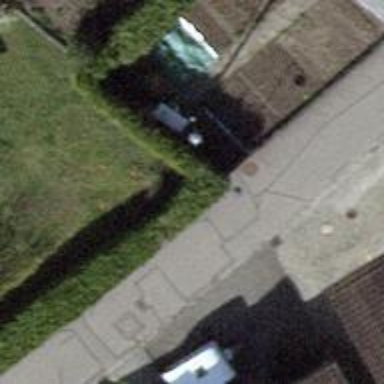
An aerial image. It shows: Hedge acting as barrier.